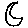
Label: moon